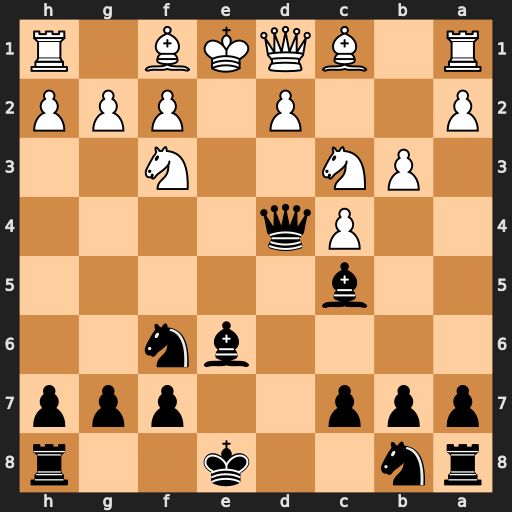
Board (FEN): rn2k2r/ppp2ppp/4bn2/2b5/2Pq4/1PN2N2/P2P1PPP/R1BQKB1R
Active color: b
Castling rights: KQkq
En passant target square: -
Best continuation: Qxf2#